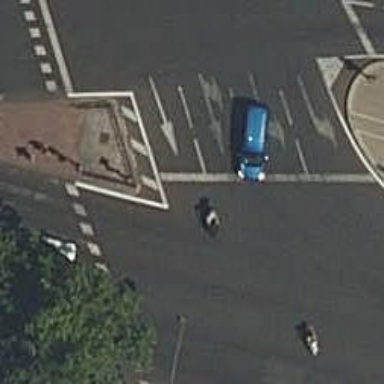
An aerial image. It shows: Road with traffic signals.